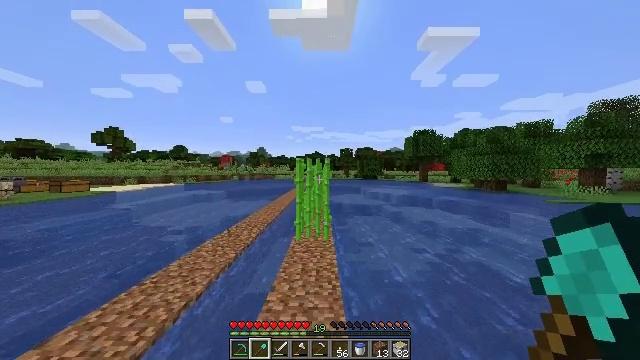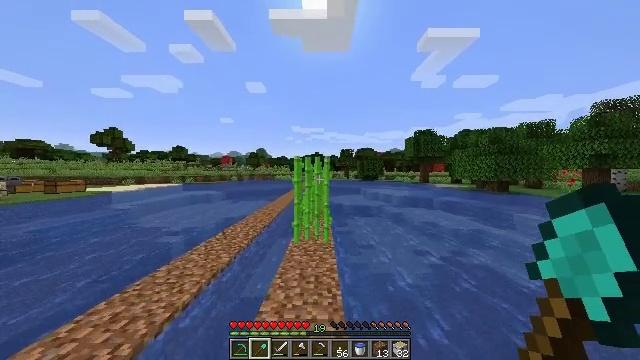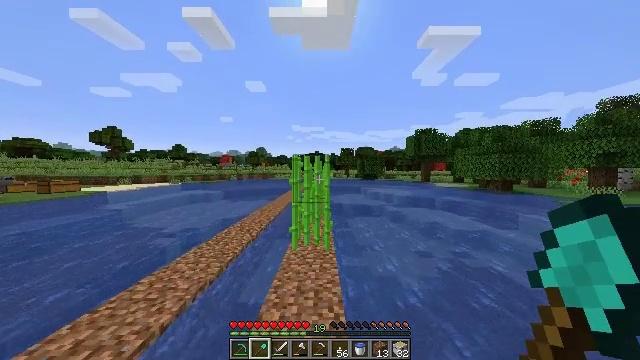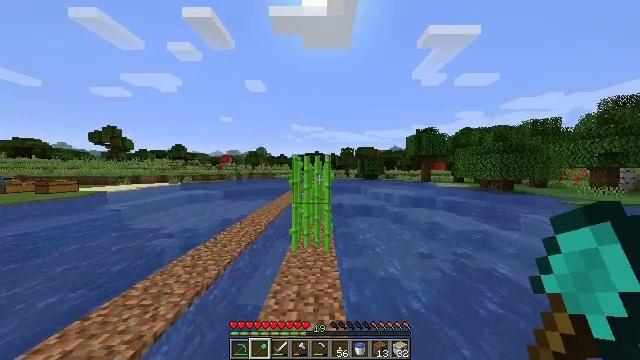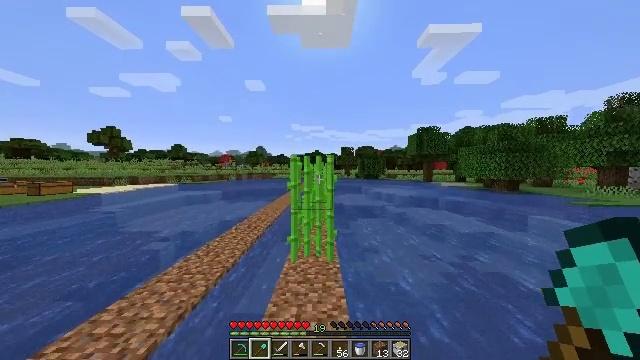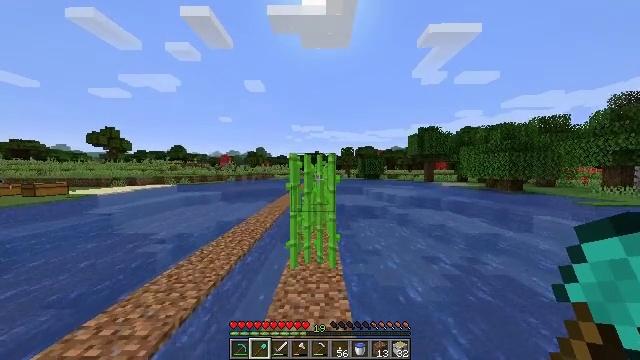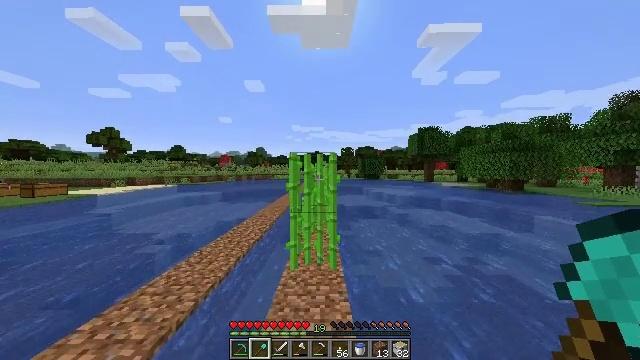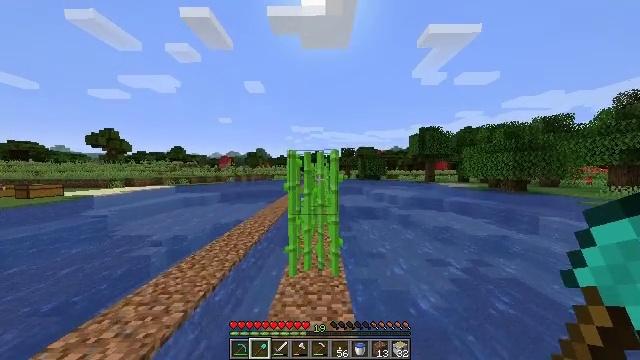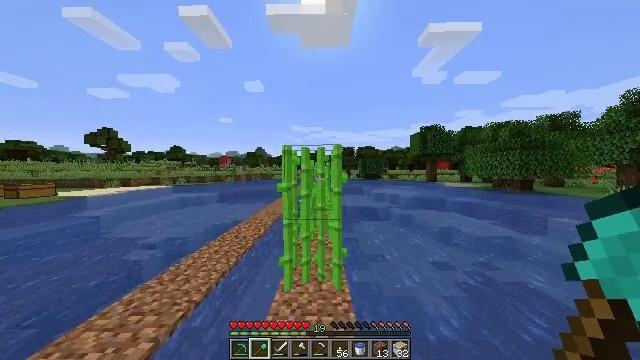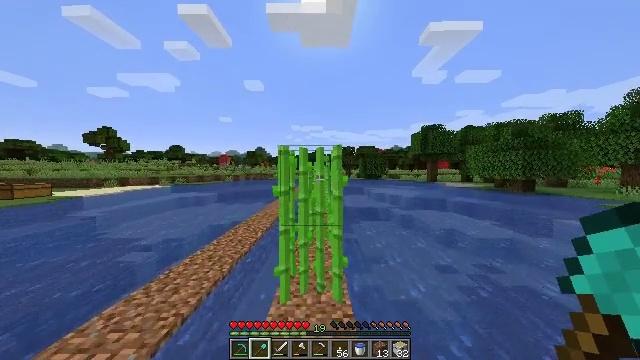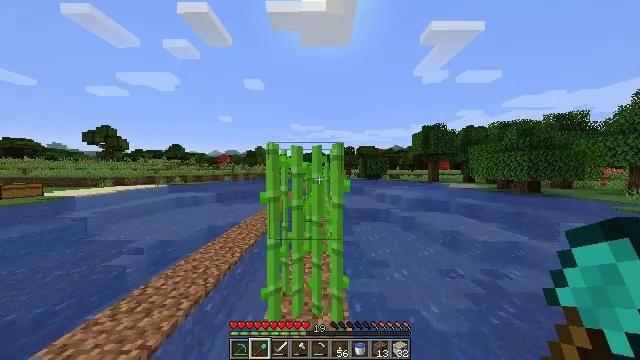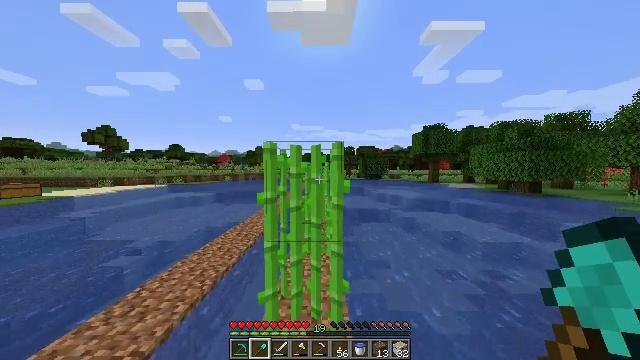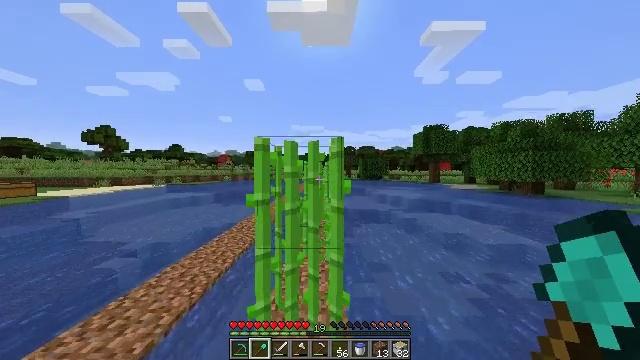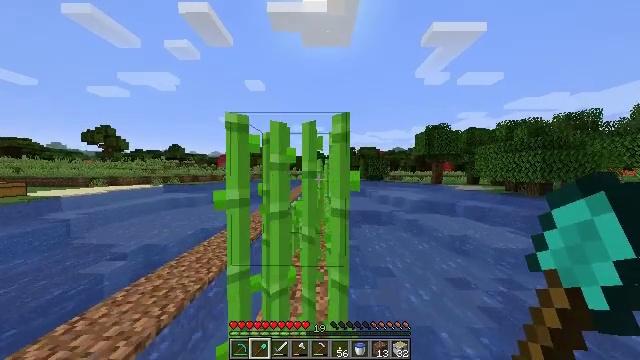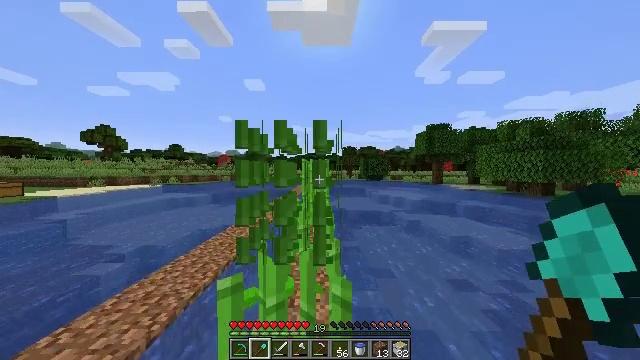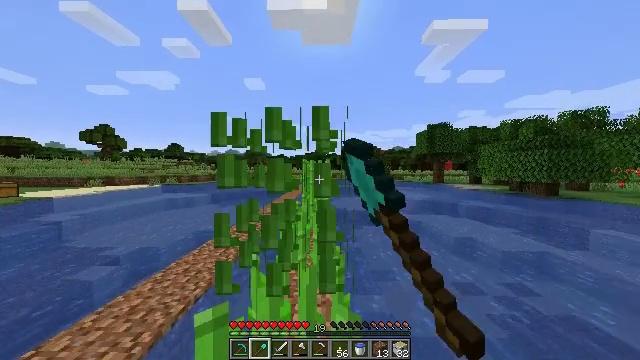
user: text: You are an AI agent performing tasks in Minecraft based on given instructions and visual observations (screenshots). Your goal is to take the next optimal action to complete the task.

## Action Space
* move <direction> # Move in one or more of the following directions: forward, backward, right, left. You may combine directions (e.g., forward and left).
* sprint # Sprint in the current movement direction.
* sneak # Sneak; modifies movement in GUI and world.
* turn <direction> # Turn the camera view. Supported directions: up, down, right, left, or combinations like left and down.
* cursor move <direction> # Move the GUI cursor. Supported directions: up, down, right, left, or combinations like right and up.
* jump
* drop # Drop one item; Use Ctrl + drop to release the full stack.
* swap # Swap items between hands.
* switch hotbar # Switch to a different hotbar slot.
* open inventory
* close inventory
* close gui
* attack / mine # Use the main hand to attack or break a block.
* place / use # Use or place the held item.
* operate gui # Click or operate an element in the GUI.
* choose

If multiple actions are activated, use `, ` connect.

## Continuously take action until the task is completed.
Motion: motion action
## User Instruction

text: Cut down the sugar cane stalks.
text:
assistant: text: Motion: move forward, sprint
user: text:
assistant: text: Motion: move forward, sprint
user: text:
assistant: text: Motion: move forward, sprint
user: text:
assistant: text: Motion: move forward, sprint
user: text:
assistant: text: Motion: move forward, sprint
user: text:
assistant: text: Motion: move forward, sprint
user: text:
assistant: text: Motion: move forward, sprint
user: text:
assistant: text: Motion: move forward, sprint
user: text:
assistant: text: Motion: move forward, sprint
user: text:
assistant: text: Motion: move forward, sprint
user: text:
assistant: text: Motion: move forward, sprint
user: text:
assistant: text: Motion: move forward, sprint
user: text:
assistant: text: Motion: move forward, sprint
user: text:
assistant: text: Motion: move forward, sprint, attack / mine
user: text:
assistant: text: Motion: move forward, sprint, attack / mine
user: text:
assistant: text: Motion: move forward, sprint, attack / mine
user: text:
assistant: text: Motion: move forward, sprint, attack / mine
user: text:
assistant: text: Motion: move forward, attack / mine
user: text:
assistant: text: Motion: move forward, turn left, attack / mine
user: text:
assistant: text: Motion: move forward, attack / mine
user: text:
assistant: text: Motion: move forward, attack / mine
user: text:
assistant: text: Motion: move forward, attack / mine
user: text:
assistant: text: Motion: move forward, attack / mine
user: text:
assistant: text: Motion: move forward, attack / mine
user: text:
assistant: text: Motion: move forward
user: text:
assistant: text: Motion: move forward, sprint
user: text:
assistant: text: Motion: move forward, sprint
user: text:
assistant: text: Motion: move forward, sprint
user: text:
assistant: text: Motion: move forward, sprint
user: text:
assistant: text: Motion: move forward, sprint